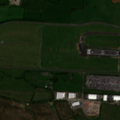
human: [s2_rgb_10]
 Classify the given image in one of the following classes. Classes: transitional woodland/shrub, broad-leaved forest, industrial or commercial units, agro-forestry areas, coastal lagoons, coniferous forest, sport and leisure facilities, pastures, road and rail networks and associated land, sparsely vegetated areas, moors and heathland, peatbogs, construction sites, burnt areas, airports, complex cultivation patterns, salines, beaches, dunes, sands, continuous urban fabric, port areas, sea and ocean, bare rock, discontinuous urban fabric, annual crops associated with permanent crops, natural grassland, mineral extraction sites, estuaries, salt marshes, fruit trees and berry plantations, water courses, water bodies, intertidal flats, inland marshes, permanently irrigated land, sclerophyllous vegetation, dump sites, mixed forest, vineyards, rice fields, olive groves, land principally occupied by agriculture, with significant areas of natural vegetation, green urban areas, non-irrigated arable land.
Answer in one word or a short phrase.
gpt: industrial or commercial units, airports, non-irrigated arable land, pastures